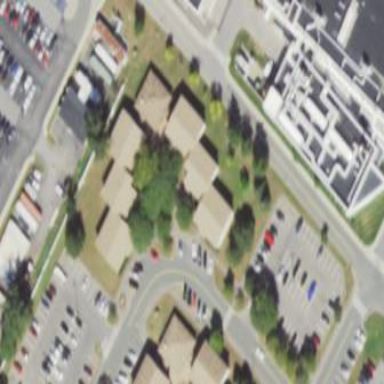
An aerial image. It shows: Dormitory building.